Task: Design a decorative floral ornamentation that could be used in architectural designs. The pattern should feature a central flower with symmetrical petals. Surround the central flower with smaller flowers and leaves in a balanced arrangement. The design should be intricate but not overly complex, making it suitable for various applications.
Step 403:
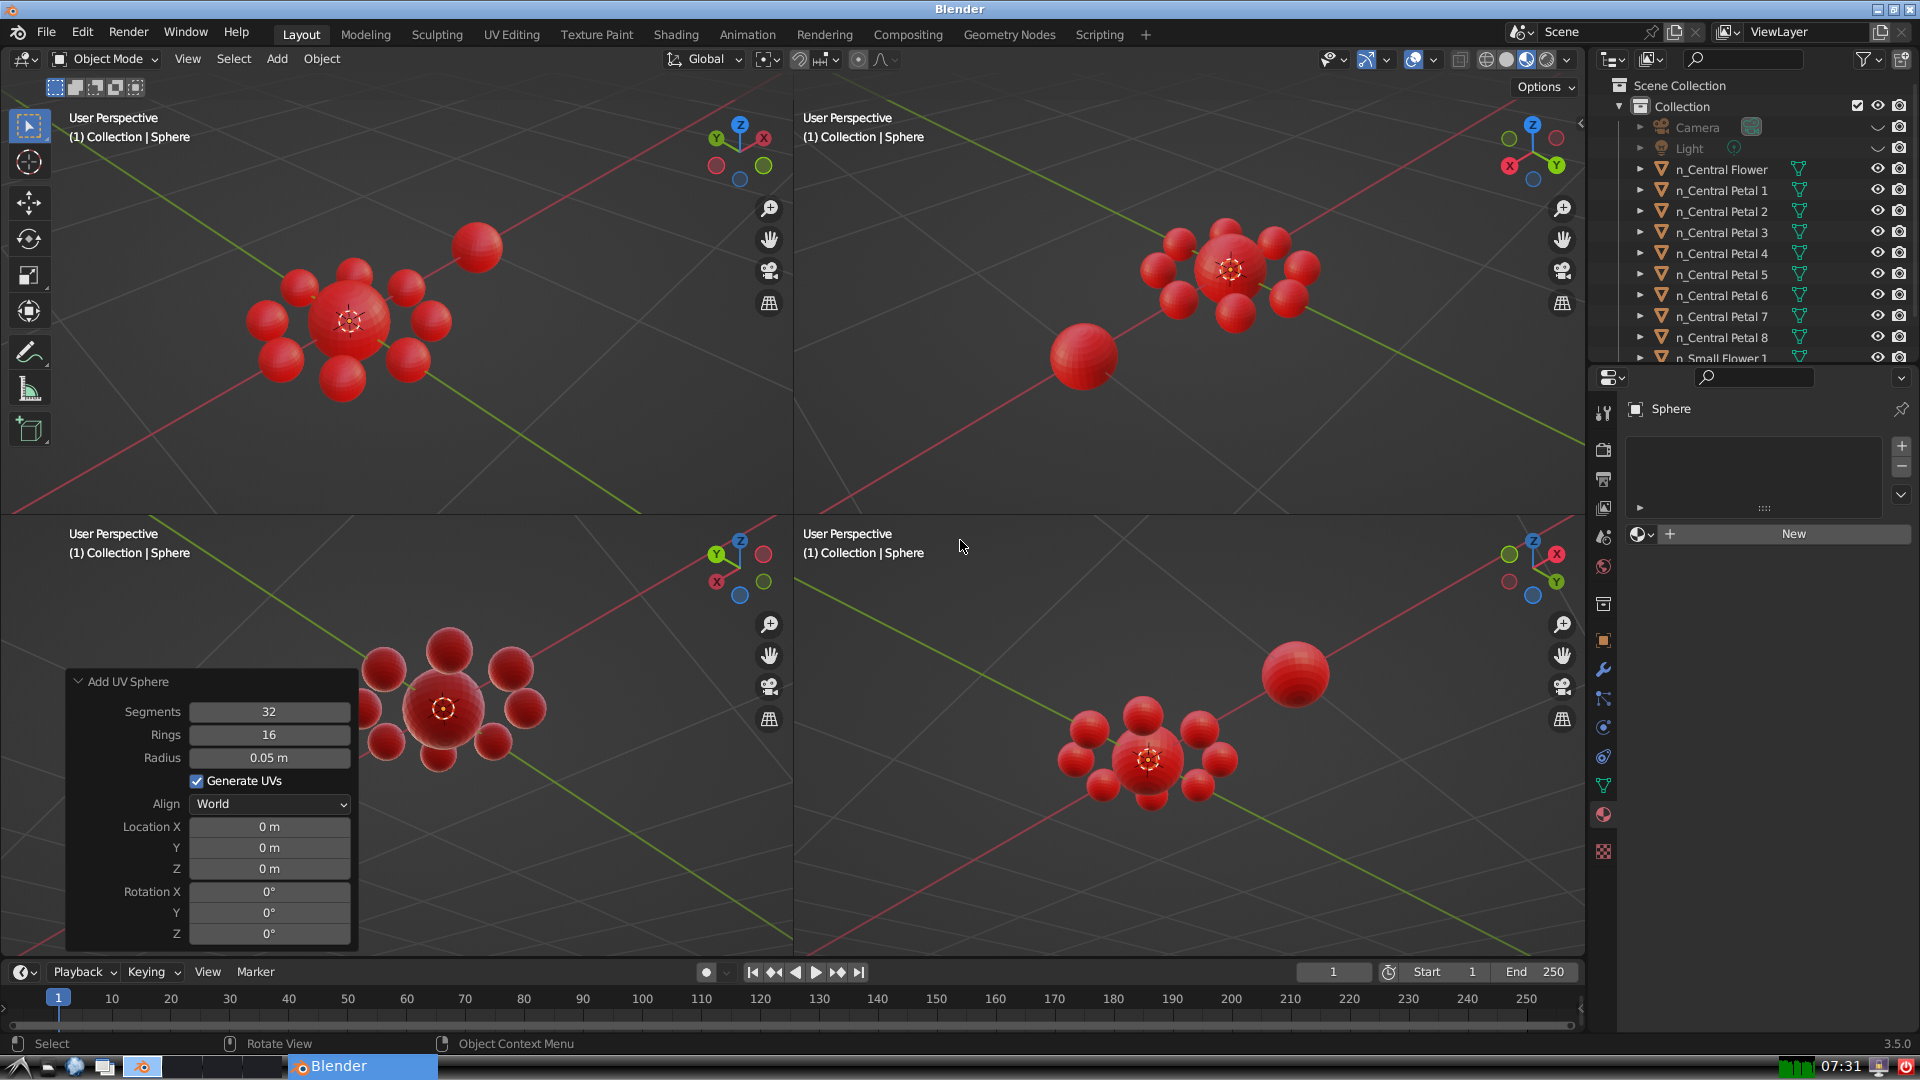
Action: {"mouse_move": [270, 827]}